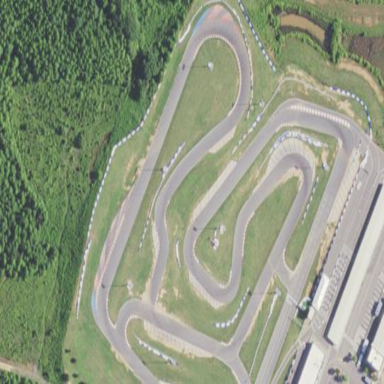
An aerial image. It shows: Raceway for motor sports.